Field crop: maize
Growth stage: 1
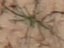
Species: lolium